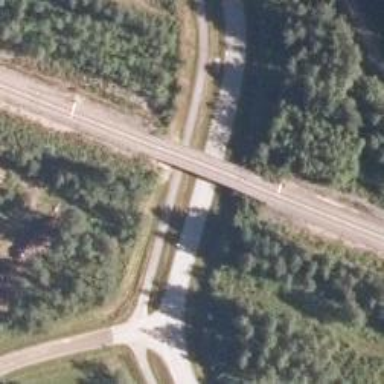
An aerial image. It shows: Bridge used by trains with continuous electrified contact lines.